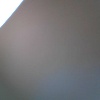
Label: space